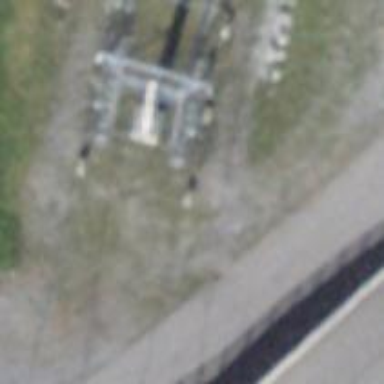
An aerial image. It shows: Pylon for aerialway.